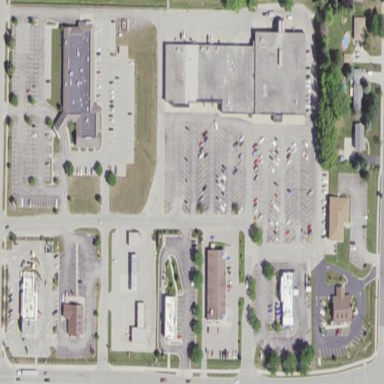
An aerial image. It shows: Retail area.